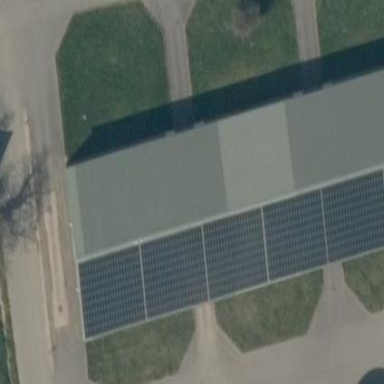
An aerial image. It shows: Building featuring small installation solar photovoltaic panel for electricity generation.